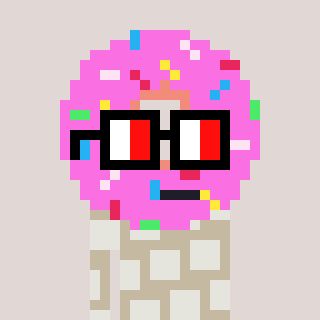
a pixel art character with square glasses with black frames and red eyes, a doughnut-shaped head and a bege-colored body on a warm background